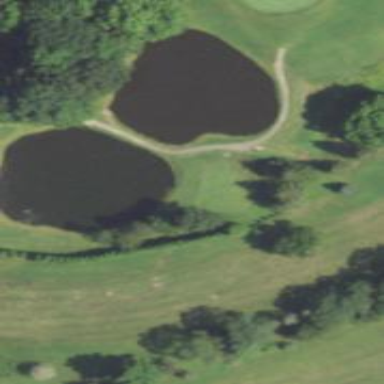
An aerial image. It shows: Water hazard in golf course. The hazard is natural water feature.